Question: So I'm writing up a CV and I would like to use the nifty 'itemize' environment to list some things within a 'tabular' environment. Unfortunately, things end up looking a bit
, which isn't at all what I want. Specifically, I want to the itemize environment to hug closely to "BIG COMPANY NAME" so that it appears as "Software Development Intern" does, and likewise at the bottom. My current code looks a bit like so:
'''
extsc{May 2010 to Aug 2010}
& Software Development Intern \
& extsc{BIG COMPANY NAME} \
& egin{itemize}
\setlength{\itemsep}{0pt}
\setlength{\parskip}{0pt}
\setlength{\parsep}{0pt}
\setlength{\partopsep}{0pt}
\setlength{ opsep}{0pt}
\item item1
\item item2
\end{itemize} \
& \small{Cool Details}\
'''
Buuut it's not doing the job at all. Any suggestions, Latex gurus?
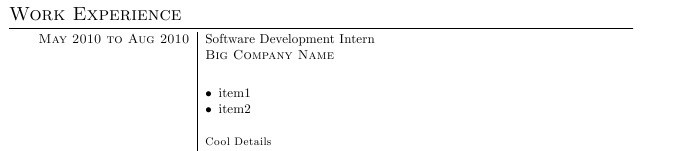
Answer: You can use the package 'paralist' which defines among others the 'compactitem' environment (which is a compact itemize). It also redefines itemize that way, but there are options to leave it, like 'olditem'.
In your case I would just load
'''
\usepackage[olditem,oldenum]{paralist}
'''
and use '\begin{compactitem} ... \end{compactitem}' inside tables.